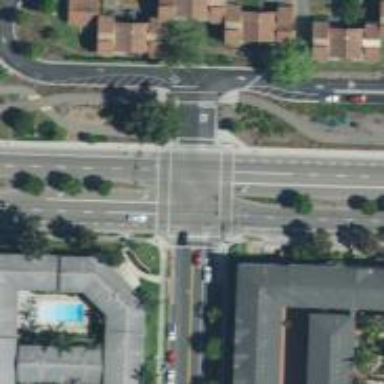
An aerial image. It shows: Zebra crossing on footway.